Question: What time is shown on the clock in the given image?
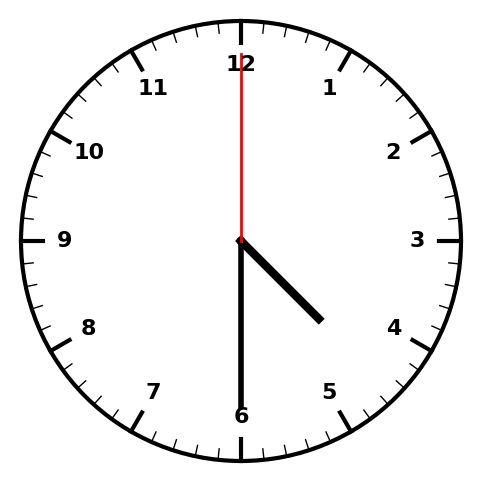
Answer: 04:30:00